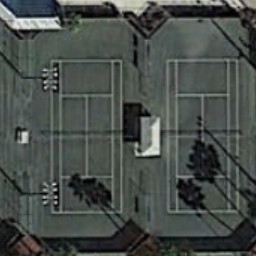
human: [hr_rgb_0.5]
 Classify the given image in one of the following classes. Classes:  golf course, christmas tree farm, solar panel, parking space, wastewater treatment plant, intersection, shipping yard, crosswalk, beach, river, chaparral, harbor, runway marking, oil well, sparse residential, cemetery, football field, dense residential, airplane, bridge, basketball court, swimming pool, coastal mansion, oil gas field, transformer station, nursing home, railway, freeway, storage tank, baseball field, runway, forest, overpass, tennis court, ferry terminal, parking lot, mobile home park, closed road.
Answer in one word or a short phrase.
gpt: tennis court